Question: I'm using GWT along with the GoogleMaps GWT API (<URL>.
I'm trying to put a DataGrid table inside an InfoWindow on the map. I have the DataGrid working fine as long as I display it outside the map, but whenever I add a DataGrid inside an InfoWindow, none of the table rows show up:

If I right-click the InfoWindow, go to "inspect element", then trudge through the million divs that GWT creates, I can see that the data is there- it's just not visible for some reason.
I've done quite a bit of googling, but all I've seen is that a DataGrid has to be a child of a LayoutPanel or ScrollPanel. But that's exactly what I'm doing:
'''
package com.test.client;
import java.util.Arrays;
import com.google.gwt.ajaxloader.client.AjaxLoader;
import com.google.gwt.ajaxloader.client.AjaxLoader.AjaxLoaderOptions;
import com.google.gwt.cell.client.TextCell;
import com.google.gwt.core.client.EntryPoint;
import com.google.gwt.dom.client.Document;
import com.google.gwt.user.cellview.client.Column;
import com.google.gwt.user.cellview.client.DataGrid;
import com.google.gwt.user.client.ui.RootPanel;
import com.google.gwt.user.client.ui.ScrollPanel;
import com.google.maps.gwt.client.GoogleMap;
import com.google.maps.gwt.client.InfoWindow;
import com.google.maps.gwt.client.InfoWindowOptions;
import com.google.maps.gwt.client.LatLng;
import com.google.maps.gwt.client.MapOptions;
import com.google.maps.gwt.client.MapTypeId;
public class GwtTest implements EntryPoint {
@Override
public void onModuleLoad() {
AjaxLoaderOptions options = AjaxLoaderOptions.newInstance();
options.setOtherParms("sensor=false");
Runnable callback = new Runnable() {
public void run() {
createMap();
}
};
AjaxLoader.loadApi("maps", "3", callback, options);
//this works
DataGrid dg = createTable();
RootPanel.get("tableDiv").add(new ScrollPanel(dg));
}
public void createMap() {
MapOptions mapOpts = MapOptions.create();
mapOpts.setZoom(4);
mapOpts.setCenter(LatLng.create(37.09024, -95.712891));
mapOpts.setMapTypeId(MapTypeId.TERRAIN);
mapOpts.setStreetViewControl(false);
GoogleMap map = GoogleMap.create(Document.get().getElementById("map_canvas"), mapOpts);
DataGrid dg = createTable();
InfoWindowOptions iwo = InfoWindowOptions.create();
iwo.setPosition(LatLng.create(37.09024, -95.712891));
iwo.setContent(new ScrollPanel(dg).getElement());
InfoWindow infoWindow = InfoWindow.create(iwo);
infoWindow.open(map);
}
public DataGrid createTable(){
Column columnA = new Column(new TextCell()){
public Object getValue(Object object) {
return "one";
}
};
Column columnB = new Column(new TextCell()){
public Object getValue(Object object) {
return "two";
}
};
Column columnC = new Column(new TextCell()){
public Object getValue(Object object) {
return "three";
}
};
DataGrid dataGrid = new DataGrid();
dataGrid.addColumn(columnA, "A");
dataGrid.addColumn(columnB, "B");
dataGrid.addColumn(columnC, "C");
dataGrid.setRowCount(1);
dataGrid.setRowData(Arrays.asList("one", "two", "three"));
dataGrid.setWidth("200px");
dataGrid.setHeight("100px");
return dataGrid;
}
}
'''
Is there some step I'm missing? How can I get a DataGrid to properly display inside an InfoWindow using the GoogleMaps API?
Edit: After not receiving any answers, I've crossposted this question to the GWT discussion board <URL>.
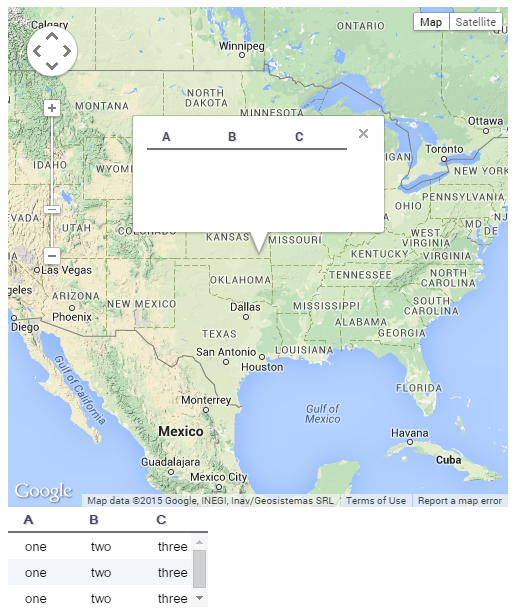
Answer: If anybody else comes across this problem, I ended up just using a CellTable instead:
'''
package com.test.client;
import java.util.Arrays;
import com.google.gwt.ajaxloader.client.AjaxLoader;
import com.google.gwt.ajaxloader.client.AjaxLoader.AjaxLoaderOptions;
import com.google.gwt.cell.client.TextCell;
import com.google.gwt.core.client.EntryPoint;
import com.google.gwt.dom.client.Document;
import com.google.gwt.user.cellview.client.CellTable;
import com.google.gwt.user.cellview.client.Column;
import com.google.gwt.user.client.ui.RootPanel;
import com.google.gwt.user.client.ui.ScrollPanel;
import com.google.maps.gwt.client.GoogleMap;
import com.google.maps.gwt.client.InfoWindow;
import com.google.maps.gwt.client.InfoWindowOptions;
import com.google.maps.gwt.client.LatLng;
import com.google.maps.gwt.client.MapOptions;
import com.google.maps.gwt.client.MapTypeId;
public class GwtTest implements EntryPoint {
@Override
public void onModuleLoad() {
AjaxLoaderOptions options = AjaxLoaderOptions.newInstance();
options.setOtherParms("sensor=false");
Runnable callback = new Runnable() {
public void run() {
createMap();
}
};
AjaxLoader.loadApi("maps", "3", callback, options);
//this works
CellTable dg = createTable();
RootPanel.get("tableDiv").add(new ScrollPanel(dg));
}
public void createMap() {
MapOptions mapOpts = MapOptions.create();
mapOpts.setZoom(4);
mapOpts.setCenter(LatLng.create(37.09024, -95.712891));
mapOpts.setMapTypeId(MapTypeId.TERRAIN);
mapOpts.setStreetViewControl(false);
GoogleMap map = GoogleMap.create(Document.get().getElementById("map_canvas"), mapOpts);
CellTable dg = createTable();
InfoWindowOptions iwo = InfoWindowOptions.create();
iwo.setPosition(LatLng.create(37.09024, -95.712891));
iwo.setContent(dg.getElement());
InfoWindow infoWindow = InfoWindow.create(iwo);
infoWindow.open(map);
}
public CellTable createTable(){
Column columnA = new Column(new TextCell()){
@Override
public Object getValue(Object object) {
return "one";
}
};
Column columnB = new Column(new TextCell()){
@Override
public Object getValue(Object object) {
return "two";
}
};
Column columnC = new Column(new TextCell()){
@Override
public Object getValue(Object object) {
return "three";
}
};
CellTable dataGrid = new CellTable();
dataGrid.addColumn(columnA, "A");
dataGrid.addColumn(columnB, "B");
dataGrid.addColumn(columnC, "C");
dataGrid.setRowCount(1);
dataGrid.setRowData(Arrays.asList("one", "two", "three"));
dataGrid.setWidth("200px");
dataGrid.setHeight("100px");
return dataGrid;
}
}
'''